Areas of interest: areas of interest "Clothing, Shoes, Hats and Leather Goods Store"
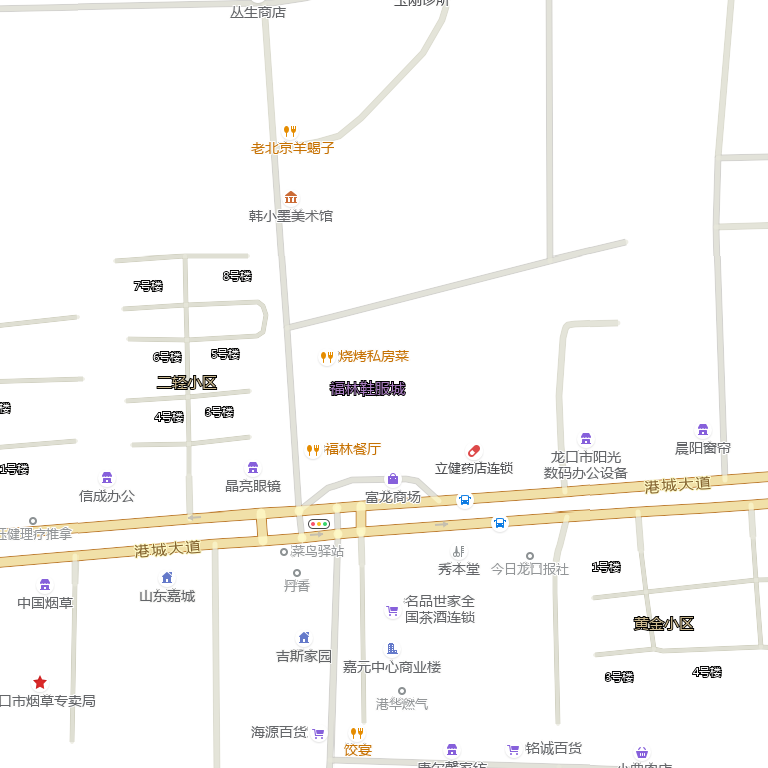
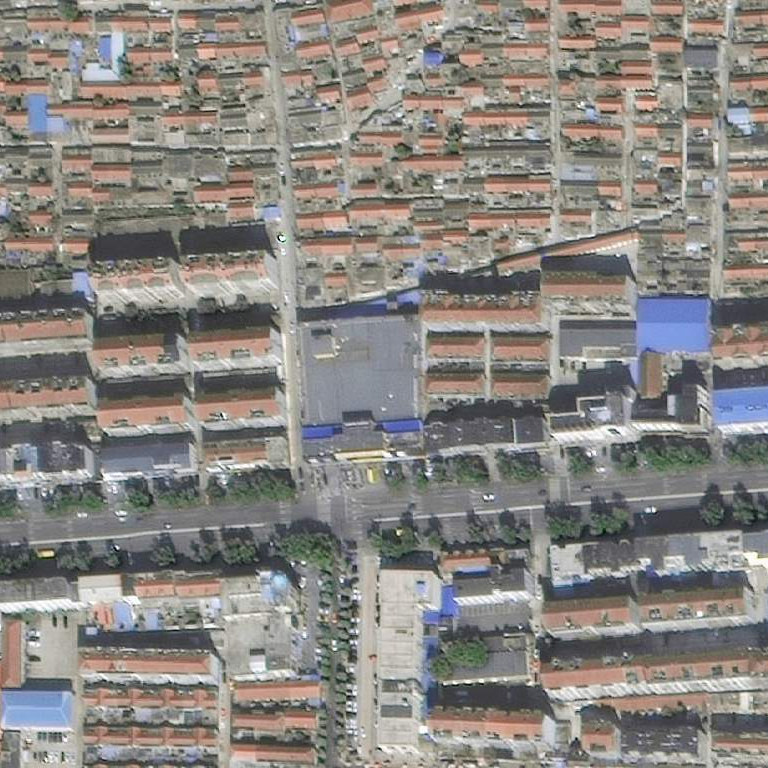